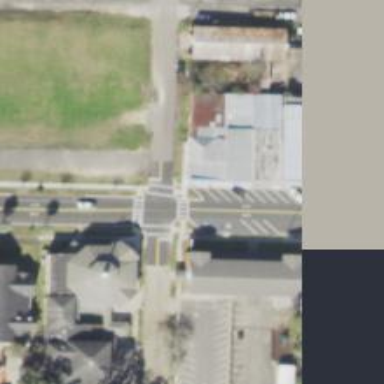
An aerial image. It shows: Uncontrolled road crossing with line markings.